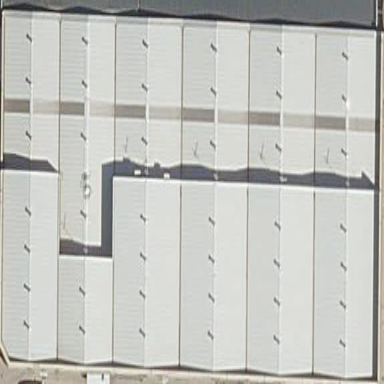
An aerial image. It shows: Industrial building.